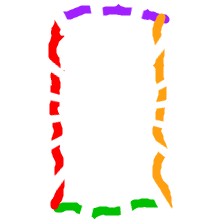
Shape: rectangle